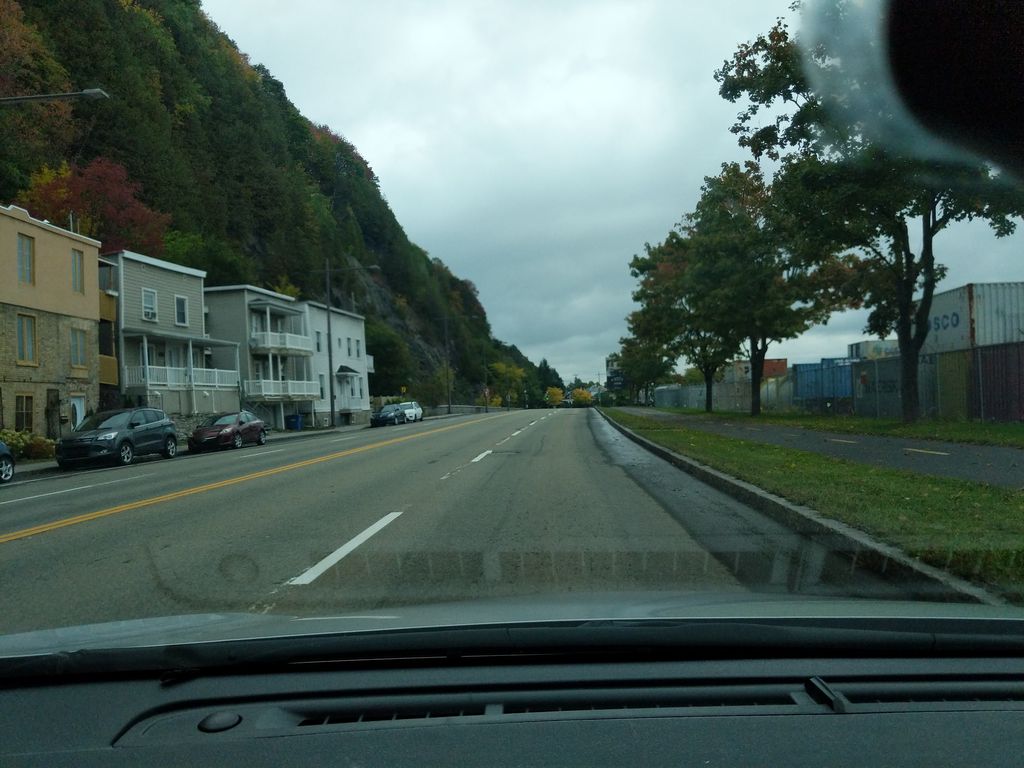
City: quebec_city